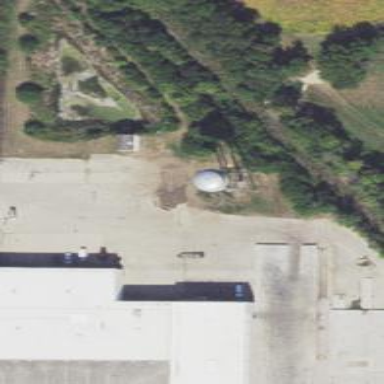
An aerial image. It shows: Water tower that is man-made.